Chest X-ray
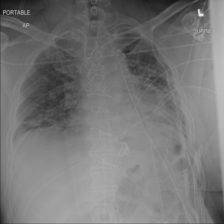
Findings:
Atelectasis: negative
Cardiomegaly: negative
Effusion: negative
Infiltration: negative
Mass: negative
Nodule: negative
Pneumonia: negative
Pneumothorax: negative
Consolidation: negative
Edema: negative
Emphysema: negative
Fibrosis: negative
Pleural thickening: negative
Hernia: negative